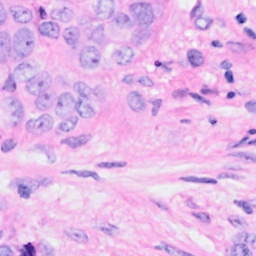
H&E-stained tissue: Breast